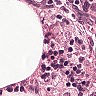
Metastatic tissue present: no